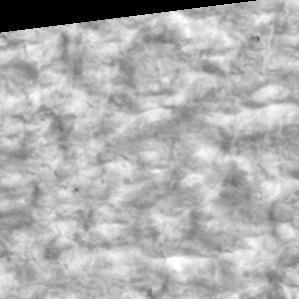
Label: non_frost